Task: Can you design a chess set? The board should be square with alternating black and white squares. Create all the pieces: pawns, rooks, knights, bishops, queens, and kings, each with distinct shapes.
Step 1183:
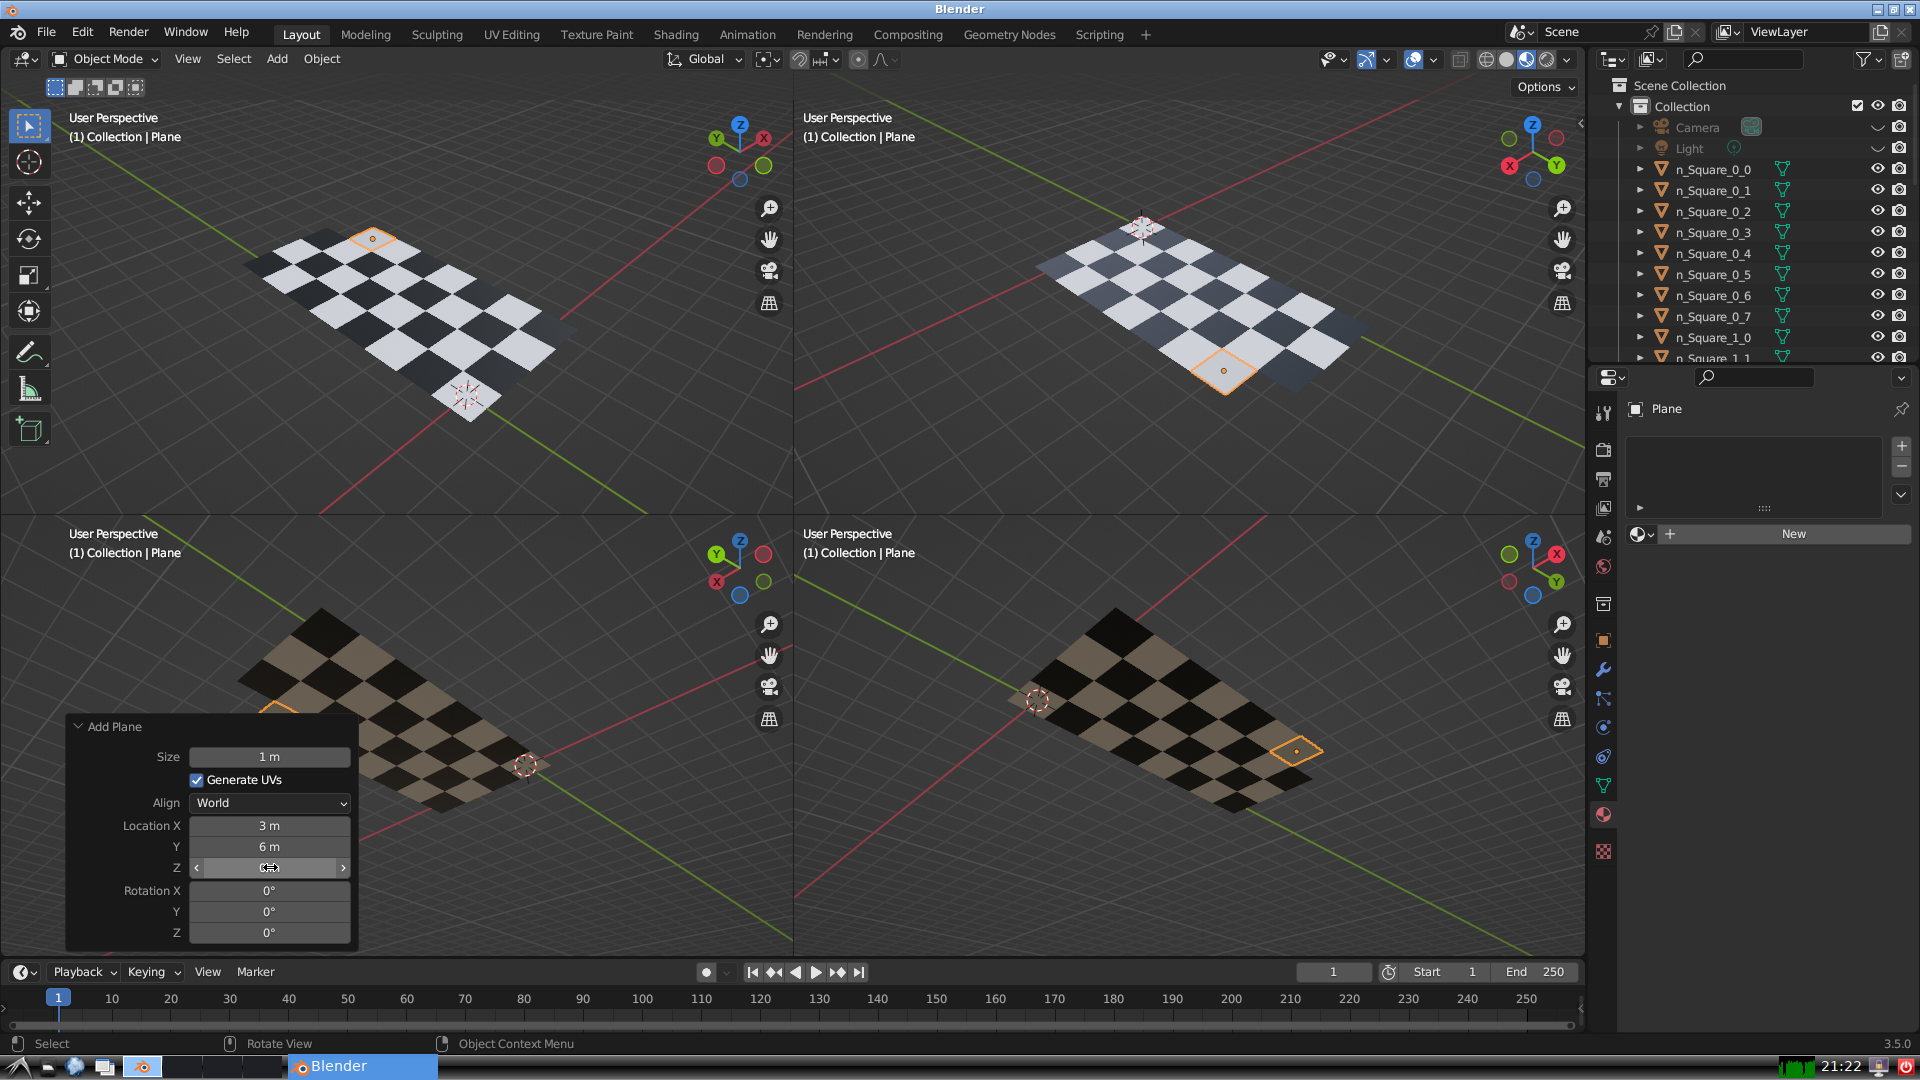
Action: click: no